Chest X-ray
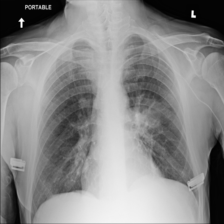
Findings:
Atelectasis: negative
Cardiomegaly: negative
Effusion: negative
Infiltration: negative
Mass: negative
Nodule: negative
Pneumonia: negative
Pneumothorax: negative
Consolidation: positive
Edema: negative
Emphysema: negative
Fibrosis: negative
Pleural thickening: negative
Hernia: negative